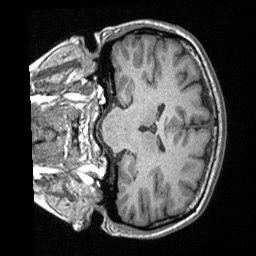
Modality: T1w
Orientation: coronal
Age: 20
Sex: female
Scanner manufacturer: siemens
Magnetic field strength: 3 T
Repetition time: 1.64 s
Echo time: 0.00234 s